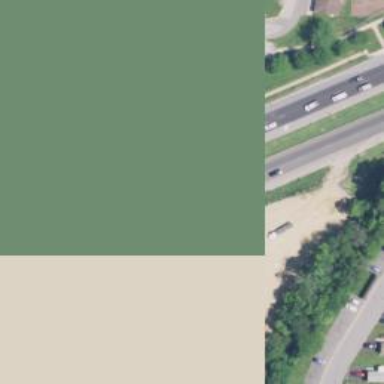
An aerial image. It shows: Trunk link highway.